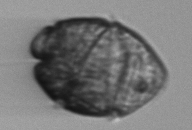
Label: Margalefidinium